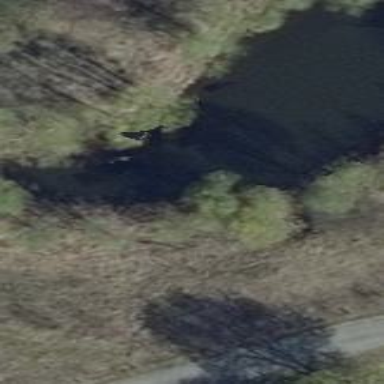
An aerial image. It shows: Pond with natural water.